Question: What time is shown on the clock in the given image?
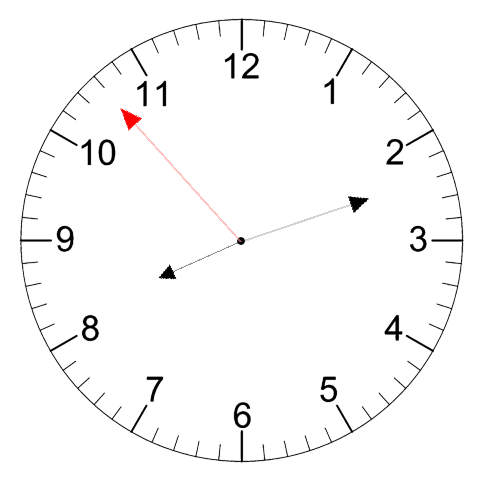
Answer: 08:11:53